Question: I'm doing a form validation via PHP and JS and i'm trying to change icon color as shown here:

After submit button is clicked,I send "email" data to be validated in server. After that, the client receives value for validated and for not validated.
If input is valid, border color will change to green and icon color too.
If input is invalid, border color will change to red and same for the icon.
Here is the code:
'''
<script>
$(document).ready(function(){
$('.red').css('color',"red");
$('.green').css('color',"green");
});
</script>
if(email==1){
$("#email").css("border","1px solid red");
$("#icon-email").removeClass("glyphicon glyphicon-asterisk");
$("#icon-email").addClass("glyphicon glyphicon-remove");
$("#icon-email").addClass("red");
}
else{
$("#email").css("border","1px solid green");
$("#icon-email").removeClass("glyphicon glyphicon-asterisk");
$("#icon-email").addClass("glyphicon glyphicon-ok");
$("#icon-email").addClass("green");
$("#email").val(cookie_email);
}
'''
The problem is i can't change icon color but I can change border color.
I've tried to put jquery after and before class creation, but no success.
Any sugestions?
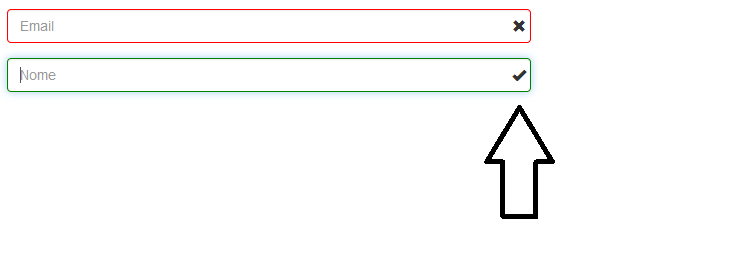
Answer: You need to define the 'red' and 'green' classes in a CSS file:
'''
.red { color: red; }
.green { color: green; }
'''